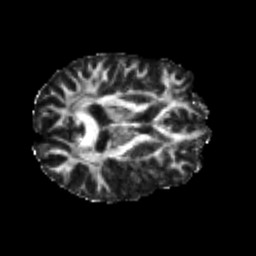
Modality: FA
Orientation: axial
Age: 22
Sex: male
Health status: healthy
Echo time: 0.074 s